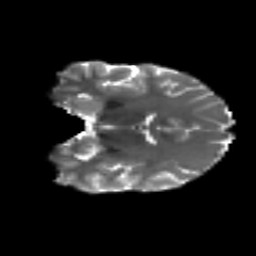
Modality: T2w
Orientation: coronal
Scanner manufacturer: siemens
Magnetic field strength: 3 T
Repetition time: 4.16 s
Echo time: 0.0806 s